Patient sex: M
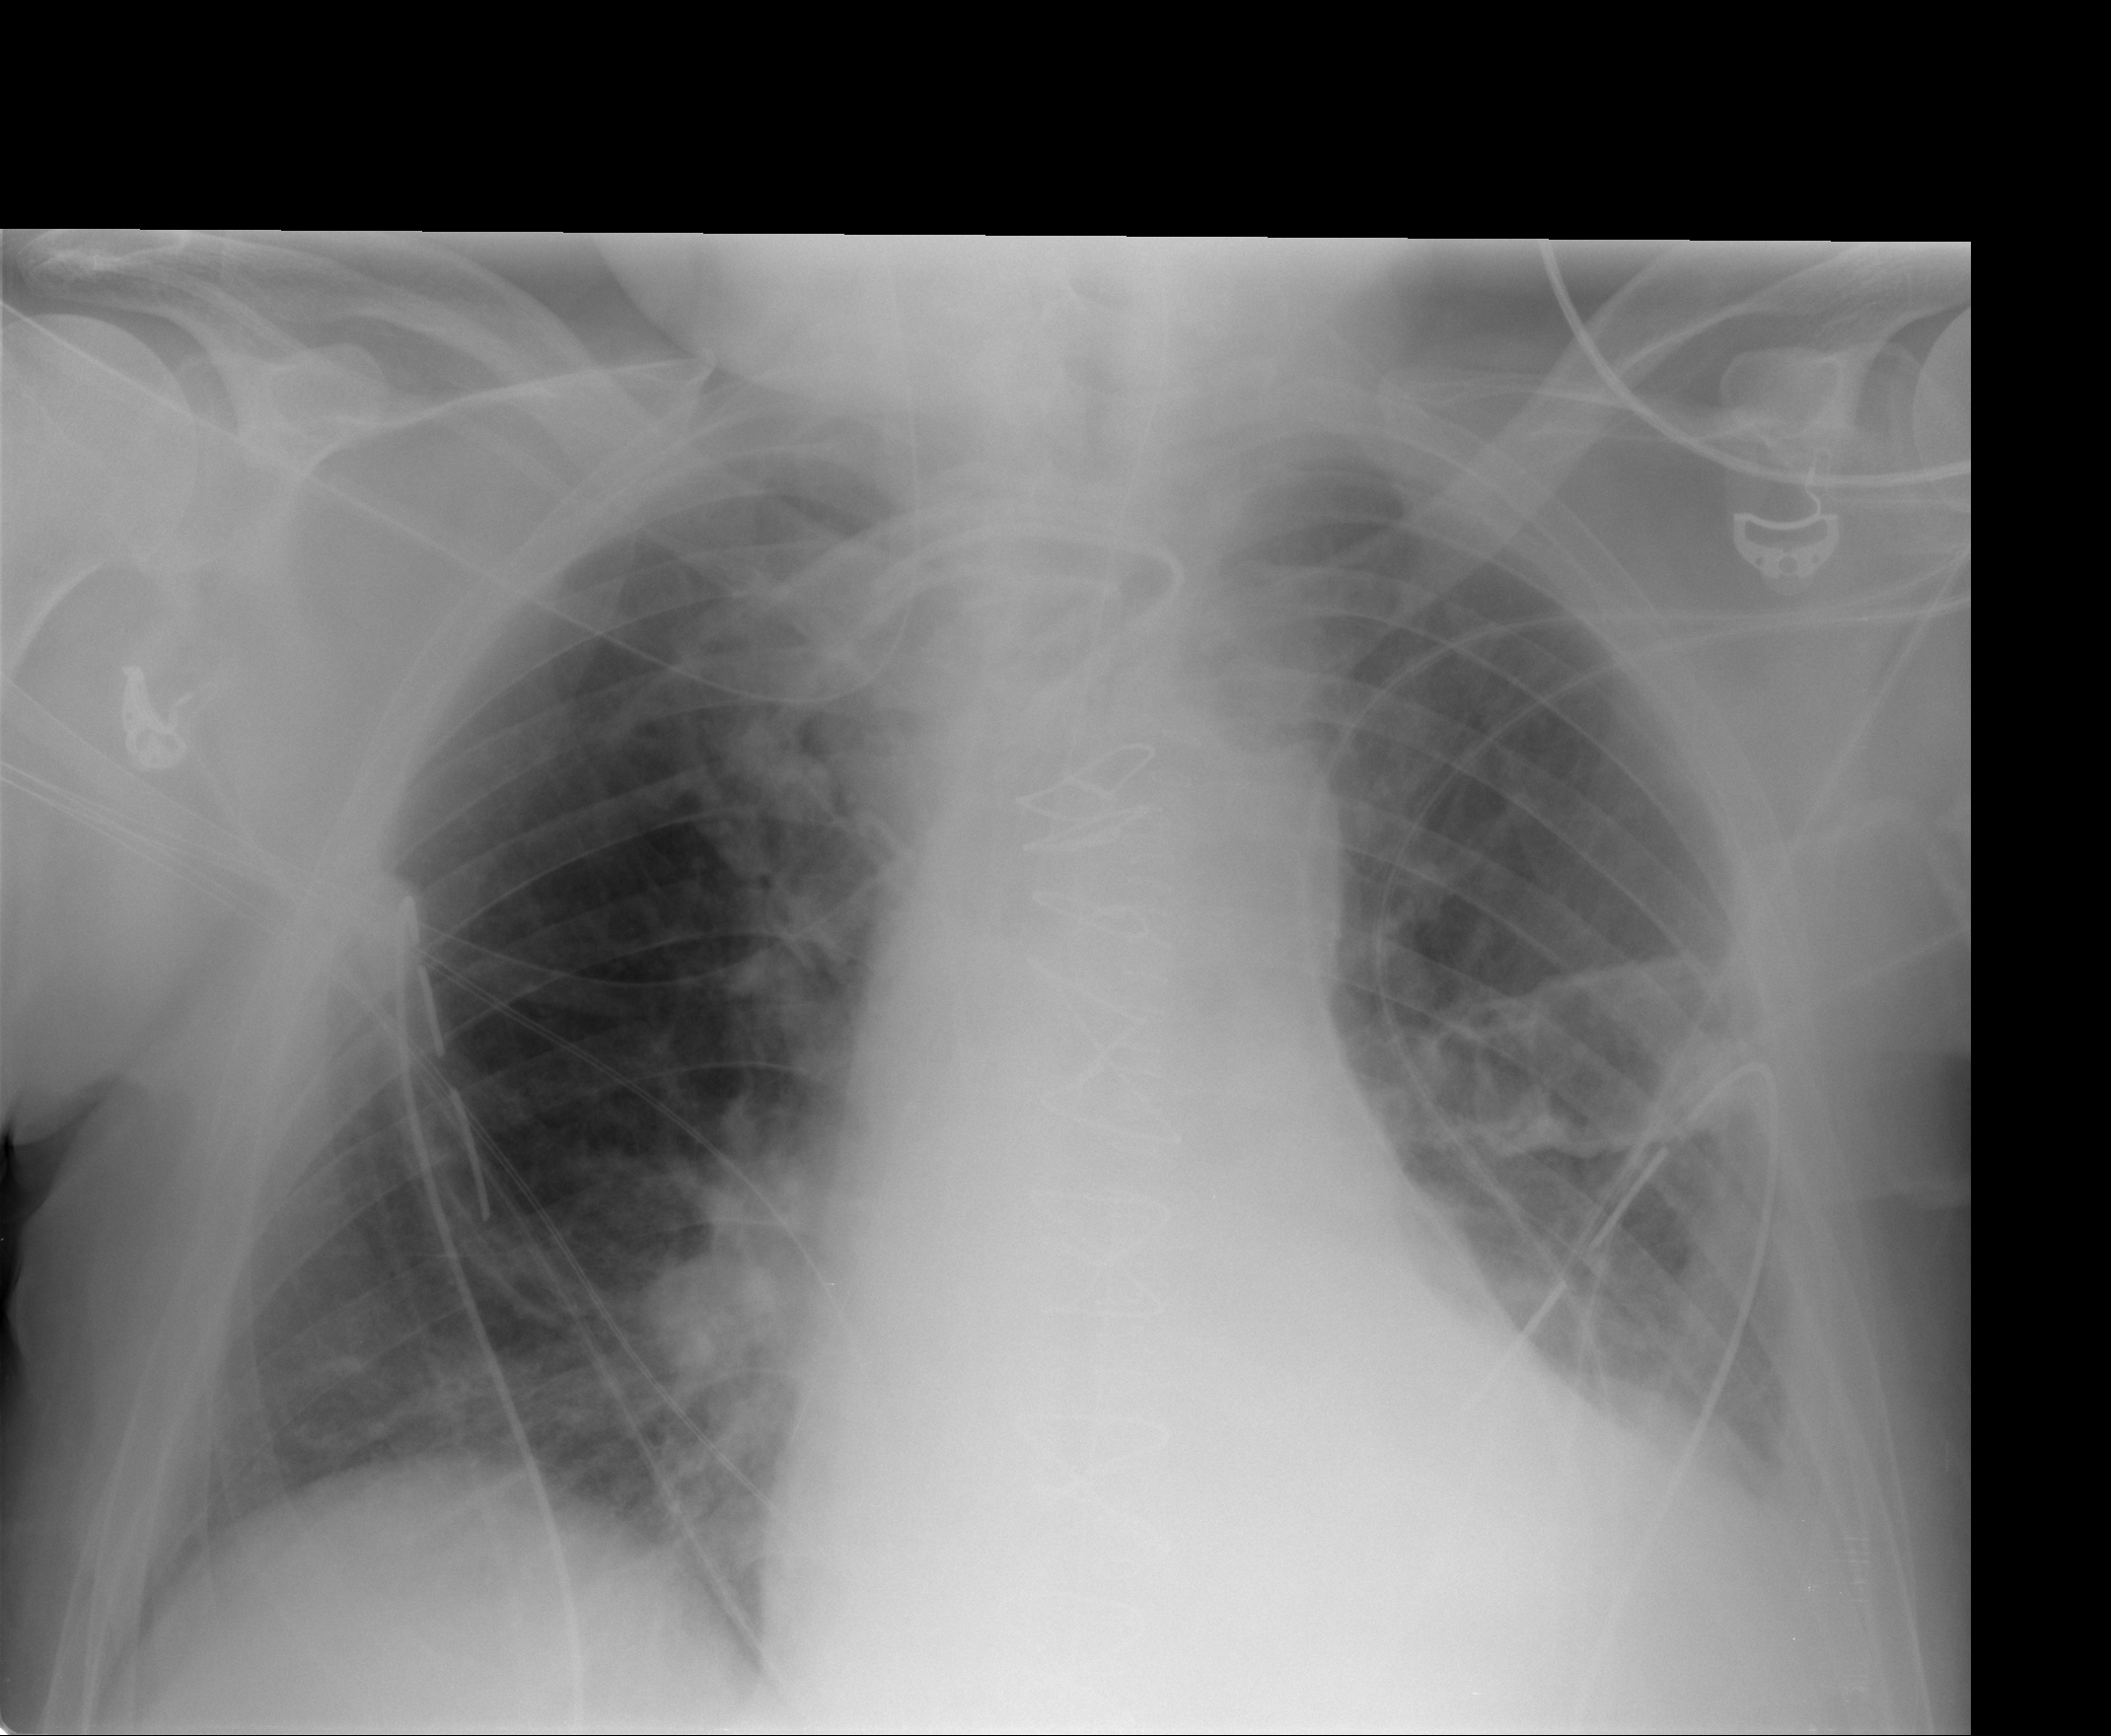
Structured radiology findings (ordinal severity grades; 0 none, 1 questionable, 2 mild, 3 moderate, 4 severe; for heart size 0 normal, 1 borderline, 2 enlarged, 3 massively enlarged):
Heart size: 1
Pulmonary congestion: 1
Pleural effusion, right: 0
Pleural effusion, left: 2
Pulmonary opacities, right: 0
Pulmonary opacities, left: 0
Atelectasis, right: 2
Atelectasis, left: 2